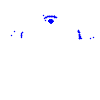
Particle: pion